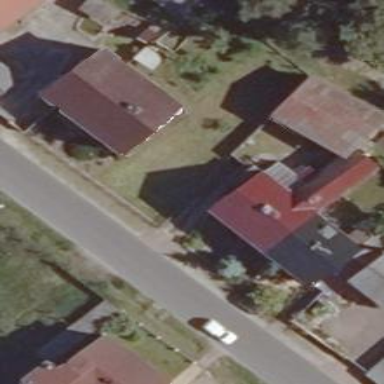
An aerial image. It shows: Semidetached house.